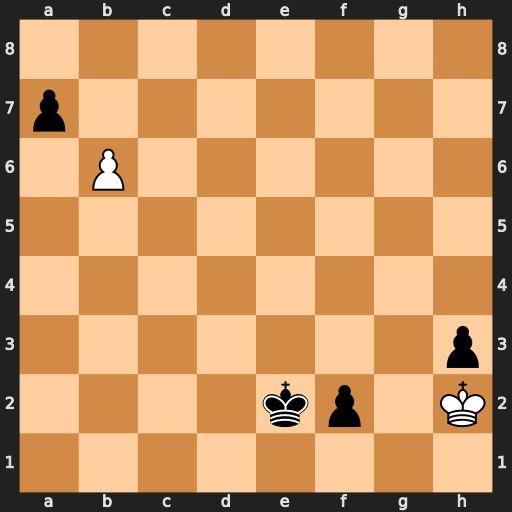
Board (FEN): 8/p7/1P6/8/8/7p/4kp1K/8
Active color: w
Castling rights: -
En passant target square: -
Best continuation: bxa7 f1=Q a8=Q